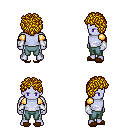
a pixel art fantasy rpg character, male body template, dark elf, purple skin, gold arm armor, teal pants, blonde curly afro hairstyle, white cloth bracers, brown slippers, four views (front, back, left, right), 2x2 character sprite sheet, small pixel art, hard edges, no anti-aliasing